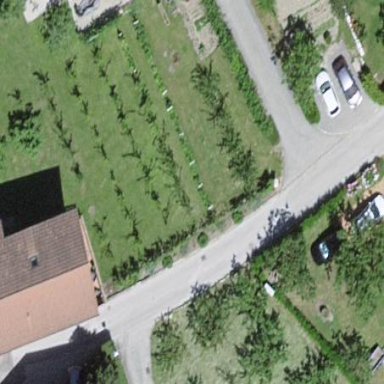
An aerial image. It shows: Orchard.